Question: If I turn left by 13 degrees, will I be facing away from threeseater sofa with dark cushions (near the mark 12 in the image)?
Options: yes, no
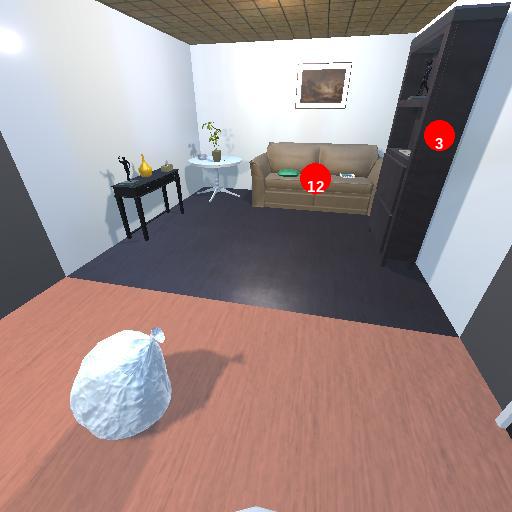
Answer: yes